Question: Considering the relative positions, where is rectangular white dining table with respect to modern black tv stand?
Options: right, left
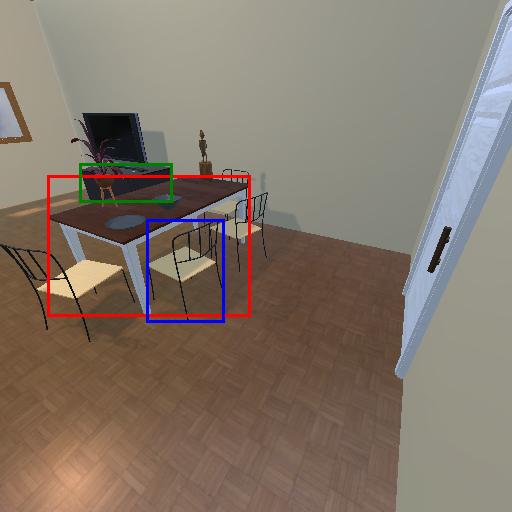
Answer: right